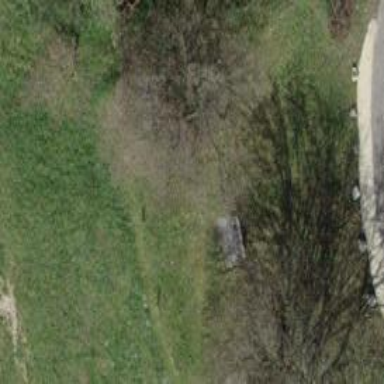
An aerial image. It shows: Bench.